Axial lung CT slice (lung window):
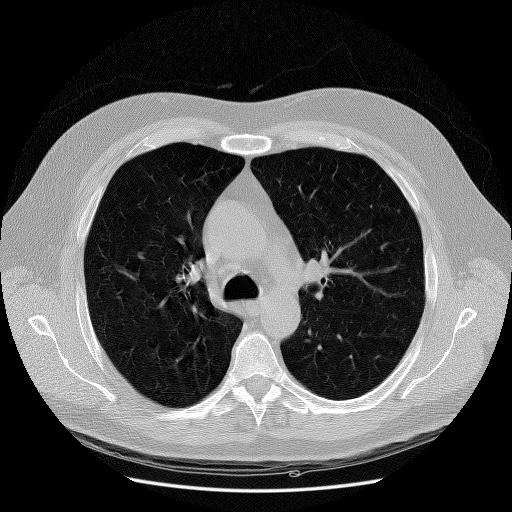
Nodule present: no